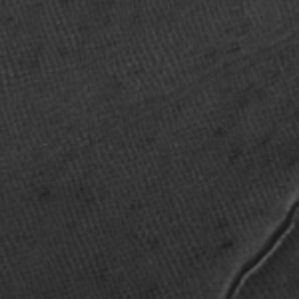
Label: frost